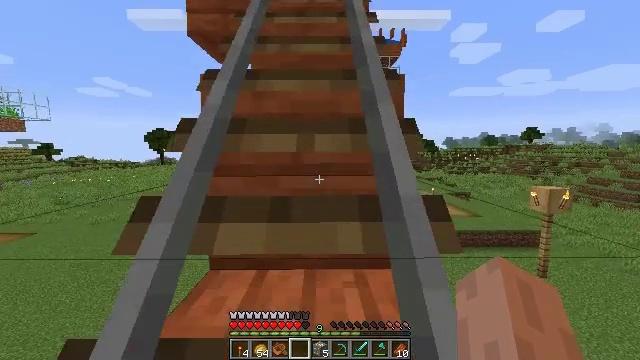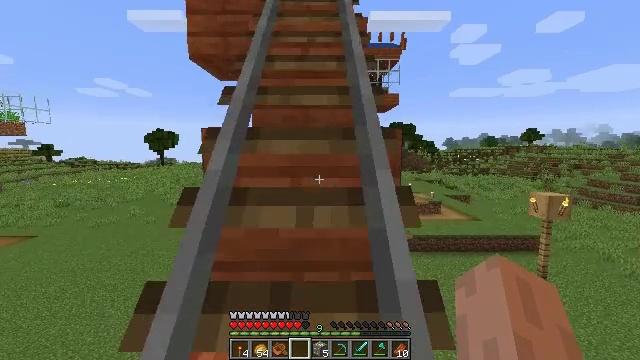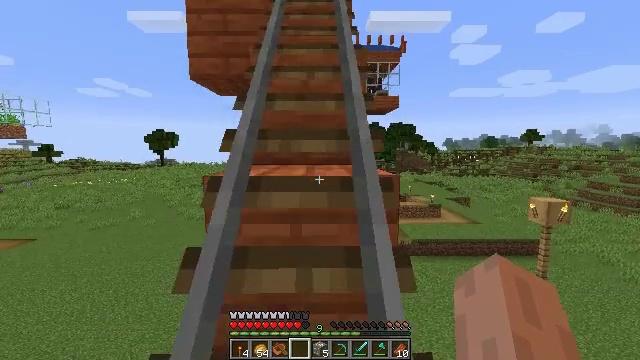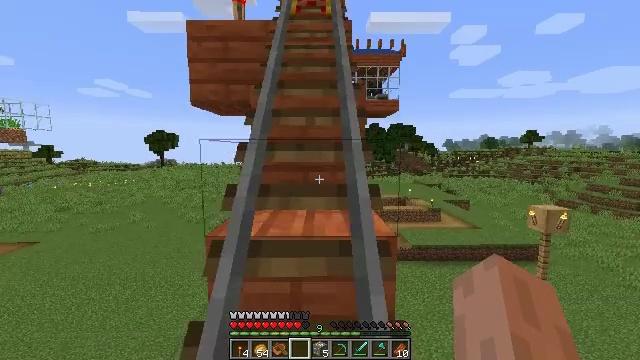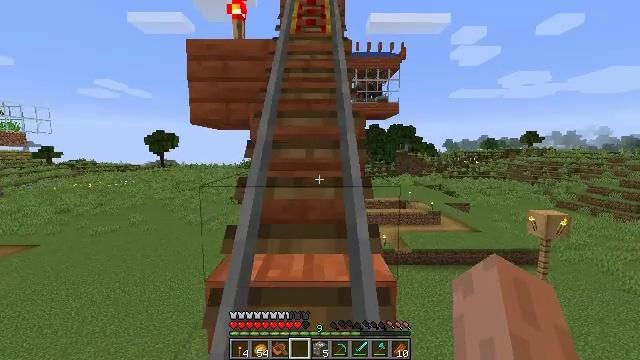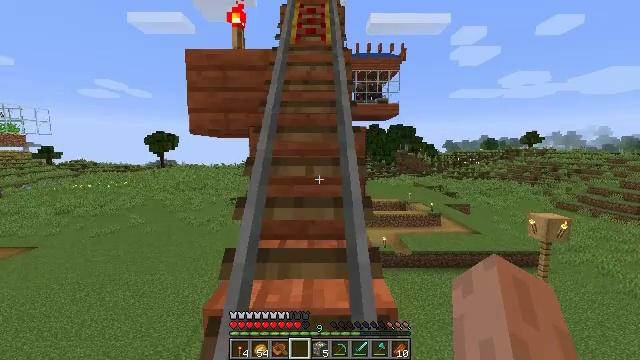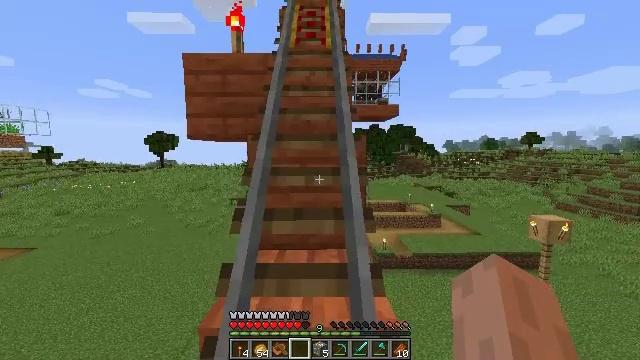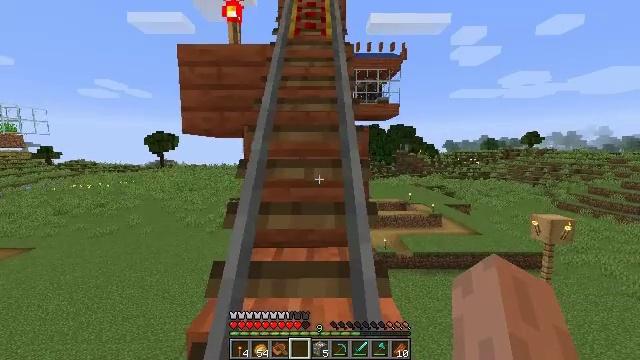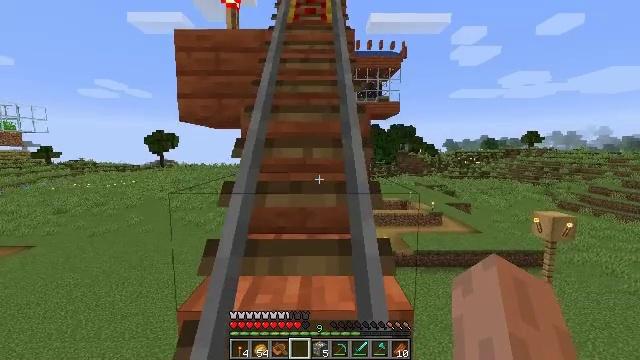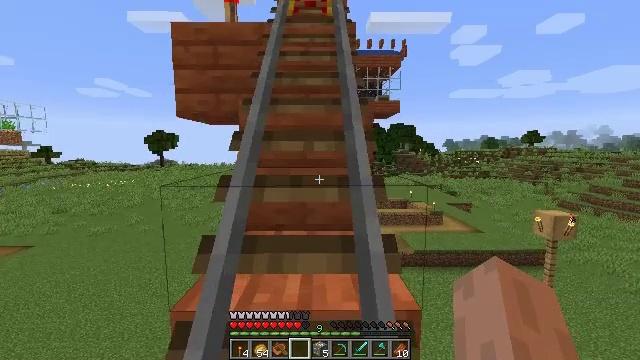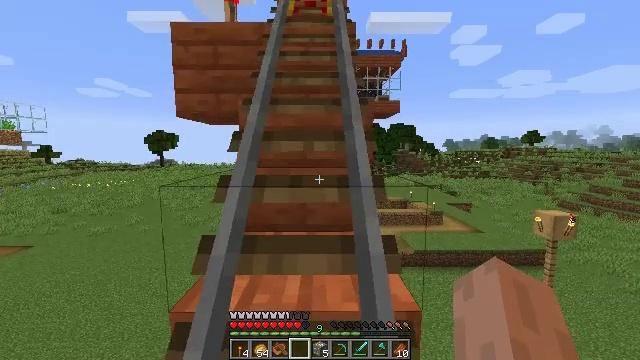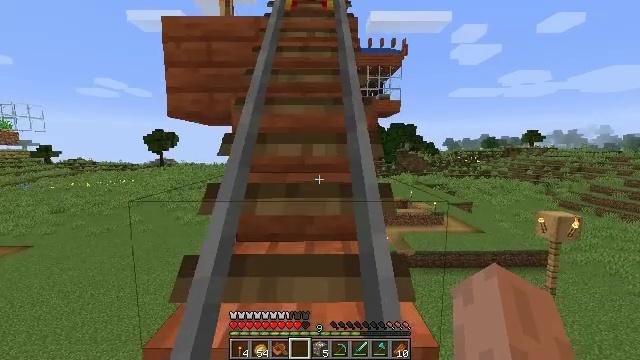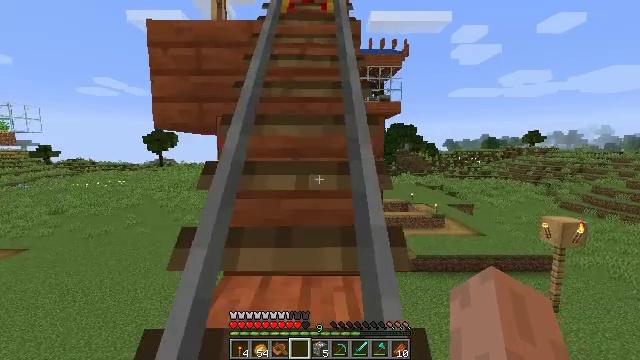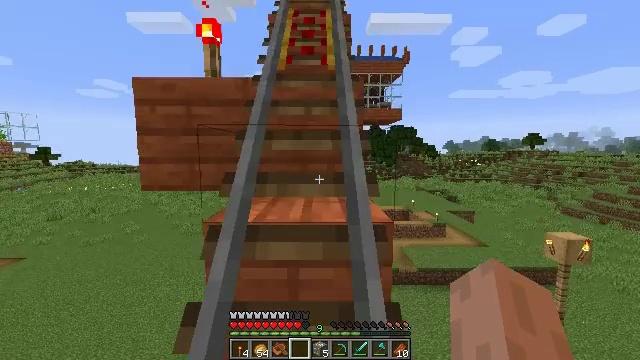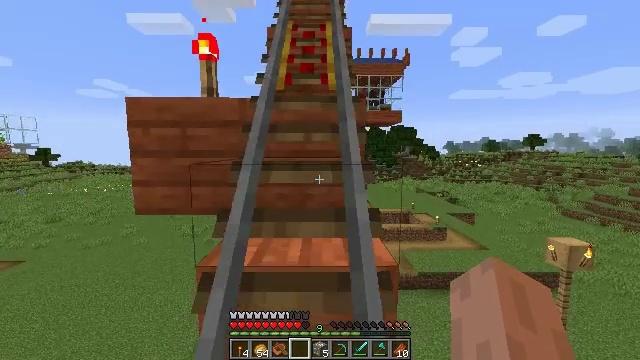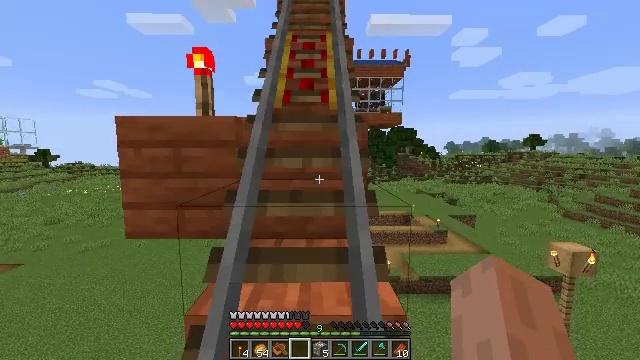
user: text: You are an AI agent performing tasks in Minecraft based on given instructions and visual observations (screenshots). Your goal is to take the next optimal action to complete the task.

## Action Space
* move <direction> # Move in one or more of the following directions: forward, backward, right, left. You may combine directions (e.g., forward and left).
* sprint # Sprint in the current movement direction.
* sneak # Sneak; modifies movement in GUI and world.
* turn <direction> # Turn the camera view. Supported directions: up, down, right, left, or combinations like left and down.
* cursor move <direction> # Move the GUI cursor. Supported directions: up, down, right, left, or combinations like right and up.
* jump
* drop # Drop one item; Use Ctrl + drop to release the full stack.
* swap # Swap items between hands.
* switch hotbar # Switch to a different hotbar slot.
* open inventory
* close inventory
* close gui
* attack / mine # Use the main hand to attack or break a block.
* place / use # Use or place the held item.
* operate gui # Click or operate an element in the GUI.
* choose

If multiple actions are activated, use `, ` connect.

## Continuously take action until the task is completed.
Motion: motion action
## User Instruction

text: Mine the powered rail from the track.
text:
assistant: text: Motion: move forward, jump
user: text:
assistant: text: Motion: move forward, jump
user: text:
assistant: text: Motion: move forward, jump
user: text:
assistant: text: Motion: move forward, jump
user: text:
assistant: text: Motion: move forward, jump
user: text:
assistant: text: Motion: move forward
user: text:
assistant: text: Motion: no_op
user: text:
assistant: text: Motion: no_op
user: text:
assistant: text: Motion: no_op
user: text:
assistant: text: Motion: move forward
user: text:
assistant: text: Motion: move forward
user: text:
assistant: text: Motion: move forward, jump
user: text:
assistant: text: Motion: move forward, jump
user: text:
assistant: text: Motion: move forward, jump
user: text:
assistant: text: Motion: move forward, jump
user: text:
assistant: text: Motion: move forward, jump
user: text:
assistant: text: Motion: no_op
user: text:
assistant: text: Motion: no_op
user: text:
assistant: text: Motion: no_op
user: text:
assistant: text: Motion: no_op
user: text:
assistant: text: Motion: no_op
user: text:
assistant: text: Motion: move forward
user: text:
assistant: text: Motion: move forward, turn down
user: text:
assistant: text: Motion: move forward
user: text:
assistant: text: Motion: move forward
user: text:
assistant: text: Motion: move forward
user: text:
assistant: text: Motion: no_op
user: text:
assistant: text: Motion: turn up
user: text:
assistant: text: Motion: turn up
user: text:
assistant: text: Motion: turn up